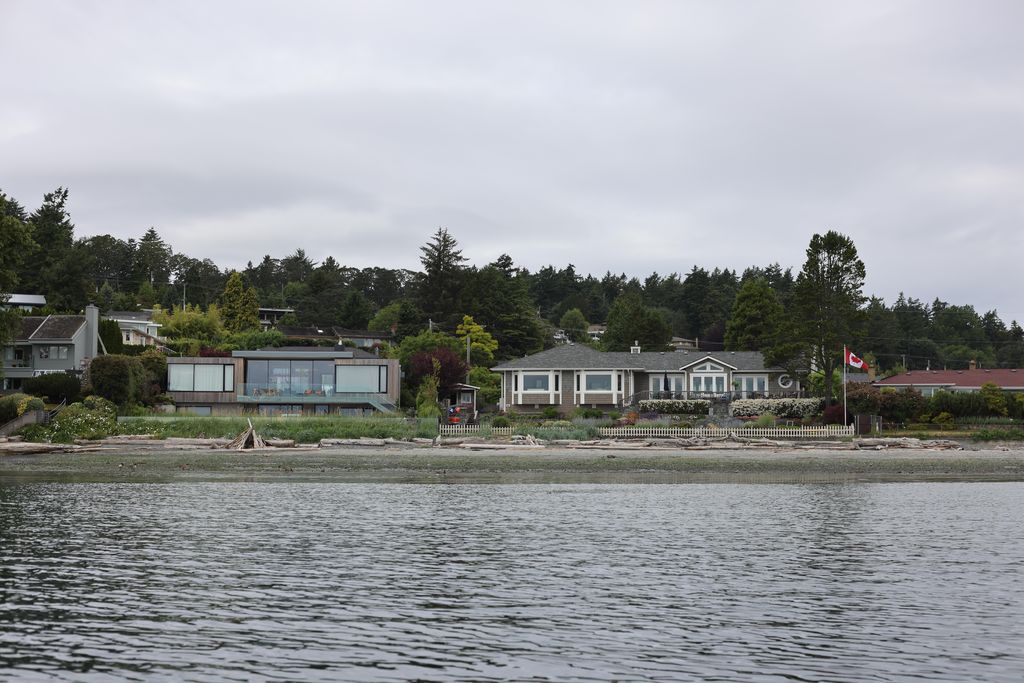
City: victoria